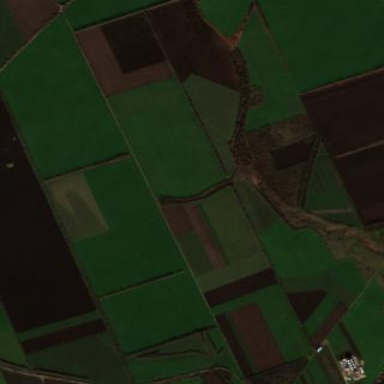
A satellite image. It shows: Picturesque farmland scene.